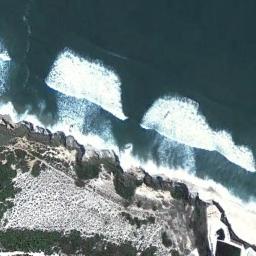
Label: beach